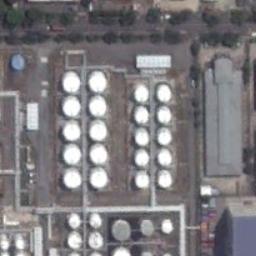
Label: storage_tank